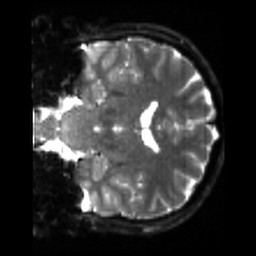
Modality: sbref
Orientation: coronal
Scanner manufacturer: siemens
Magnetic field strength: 3 T
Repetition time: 4 s
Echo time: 0.0594 s